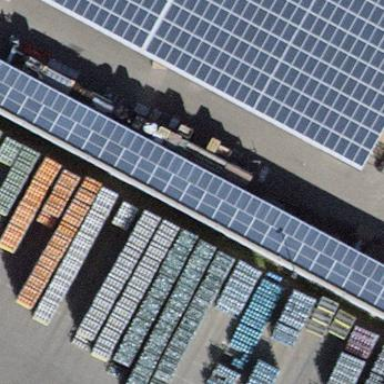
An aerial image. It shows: Solar photovoltaic panel generator on flat roof of building.